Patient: sex F, age 35
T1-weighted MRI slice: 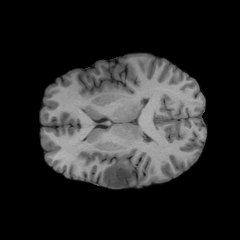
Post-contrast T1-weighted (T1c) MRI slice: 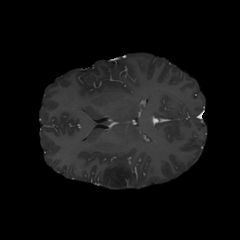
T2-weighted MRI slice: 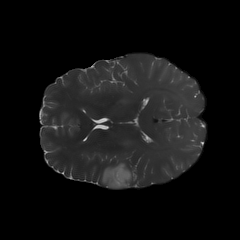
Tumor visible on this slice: yes
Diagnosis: Oligodendroglioma, IDH-mutant, 1p/19q-codeleted
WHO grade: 2